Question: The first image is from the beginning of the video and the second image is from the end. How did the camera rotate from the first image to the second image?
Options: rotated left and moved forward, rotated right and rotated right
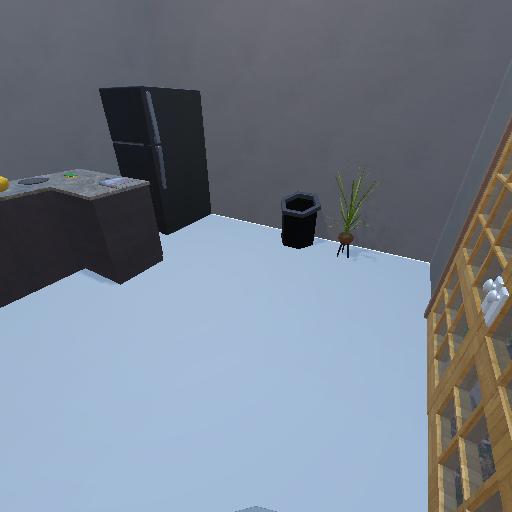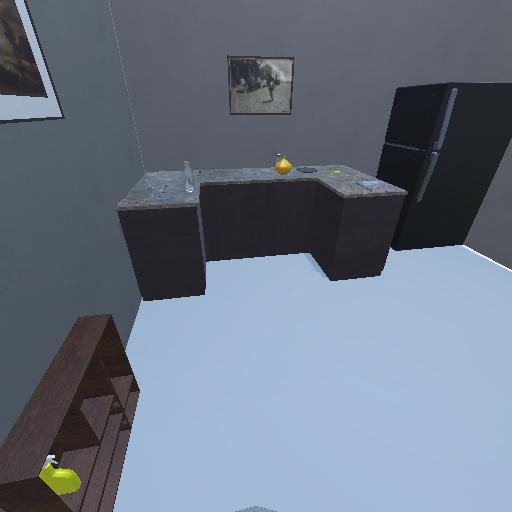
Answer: rotated left and moved forward